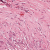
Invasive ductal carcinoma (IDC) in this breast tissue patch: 1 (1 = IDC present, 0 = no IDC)